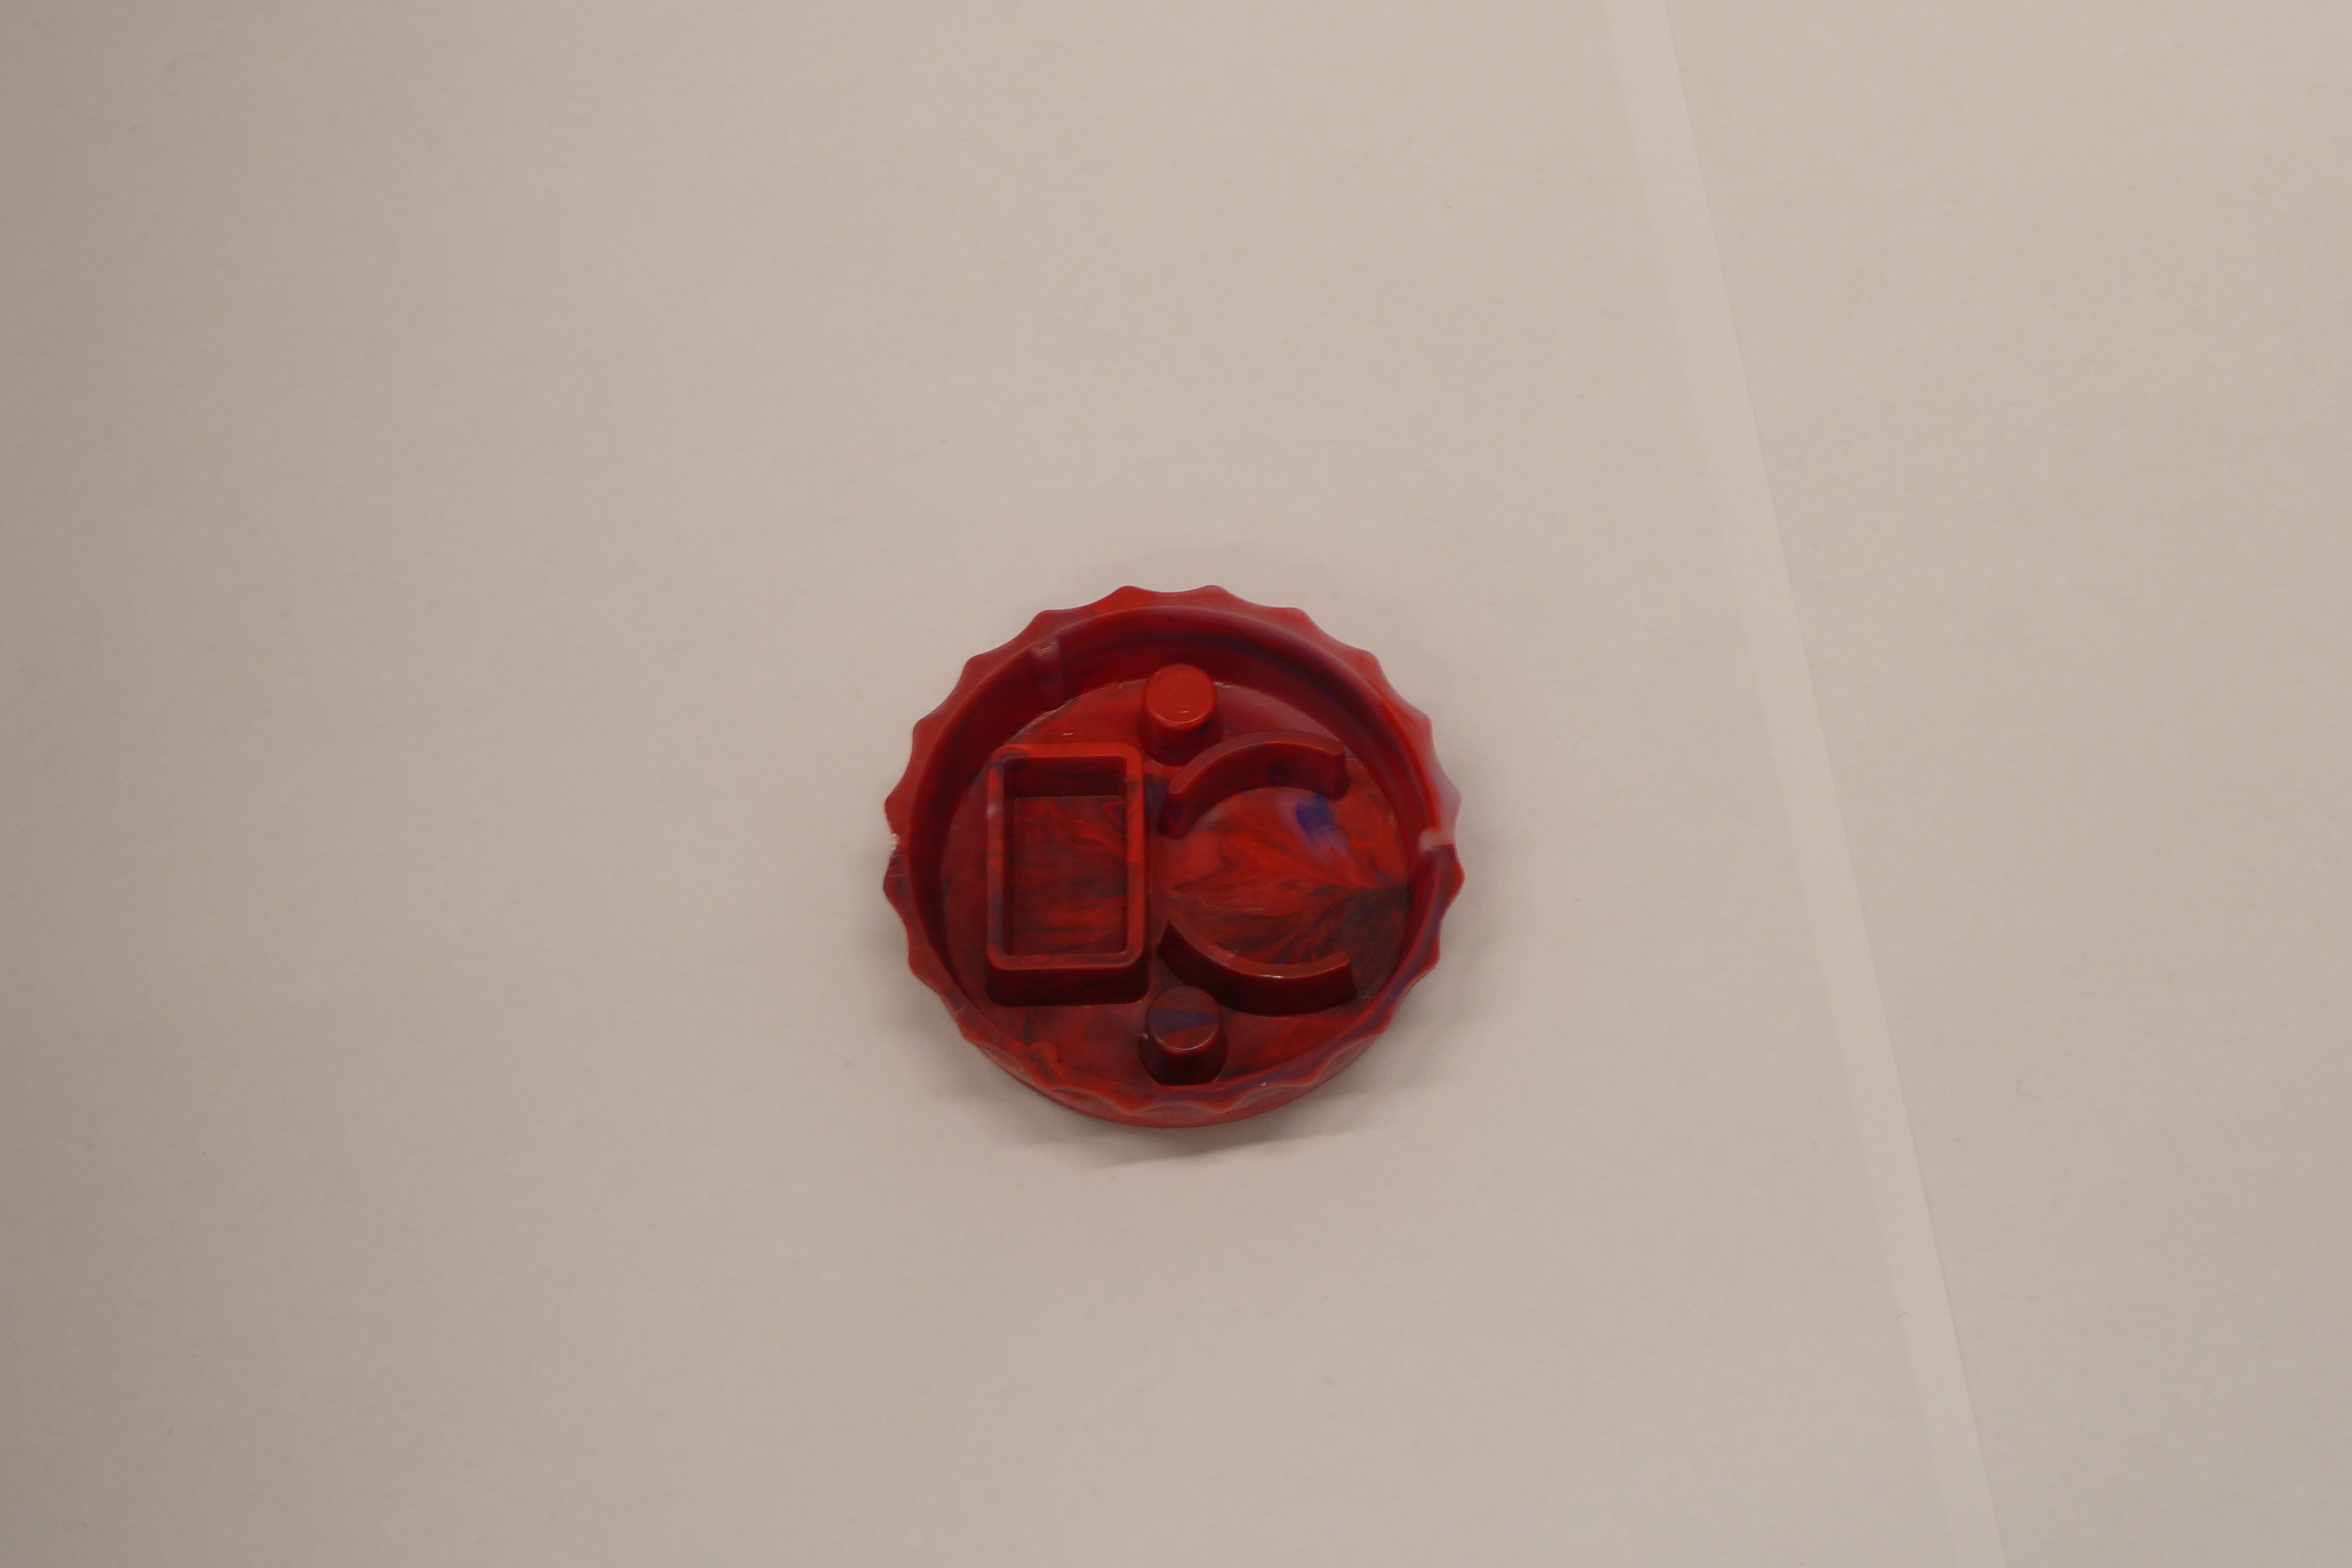
Label: Bottle Opener - Cover